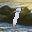
Label: 1